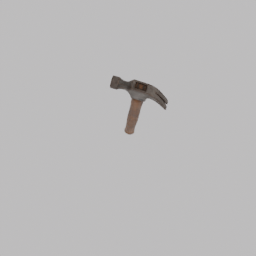
Label: tools